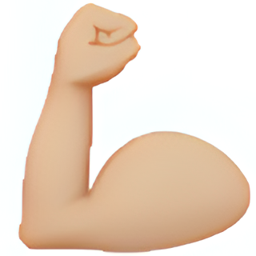
Name: flexed biceps
Emoji: 💪🏼
Group: People & Body
Sub-group: body-parts